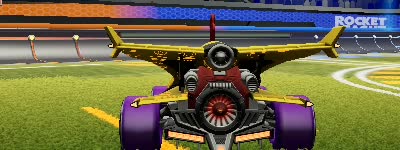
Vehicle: aftershock